Question: We are using the visualstudio.com as our Project Manager provider. We've just starting using comments on the changeset to do Code-Reviews after commits.
Like this:

I have some doubts about using it:
- Is this way of use changeset comments like Code-Review is the right way? If not, why this even exists on the VSTS?- As I see, the only way I get notifications about those comments is when I mark someone on the comment using "@". There is any other way to get notifications about these comments like any Visual Studio Extensions?
Thanks in advance,
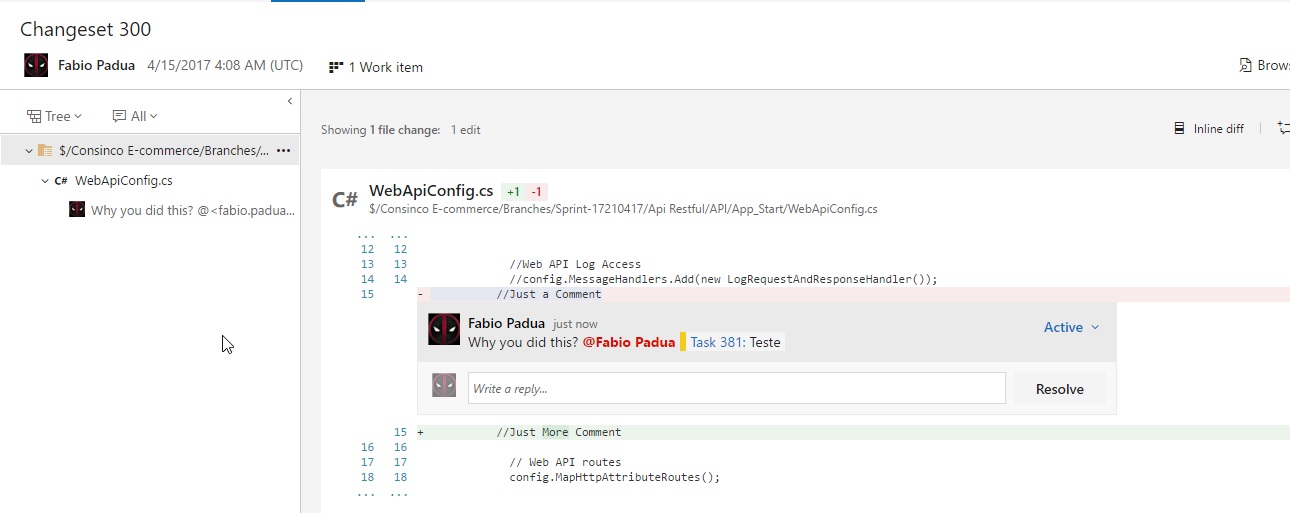
Answer: Whether use changeset for code review, it's depend on your work around (code view before check in or after check in).
, of cause you can use changeset to meet your requirement. And the functions of changeset as (you can find in <URL>:
> You can view a changeset to see what the exact file changes were,
discover the owner's comments, find linked work items, and see if any
policy warnings were triggered
, you should not use changeset, you need to use <URL> instead.
For notifications, you can set in notification settings (<URL> as you want, such as you can set to notice when code is checked in or code review changes etc.
<URL>